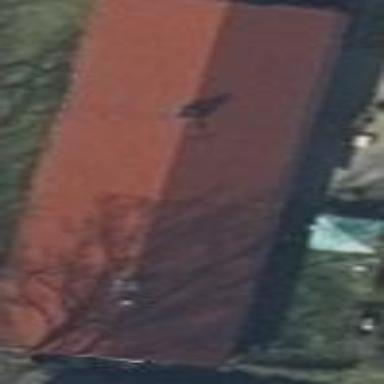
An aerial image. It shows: Gabled building with the roof oriented along its structure.